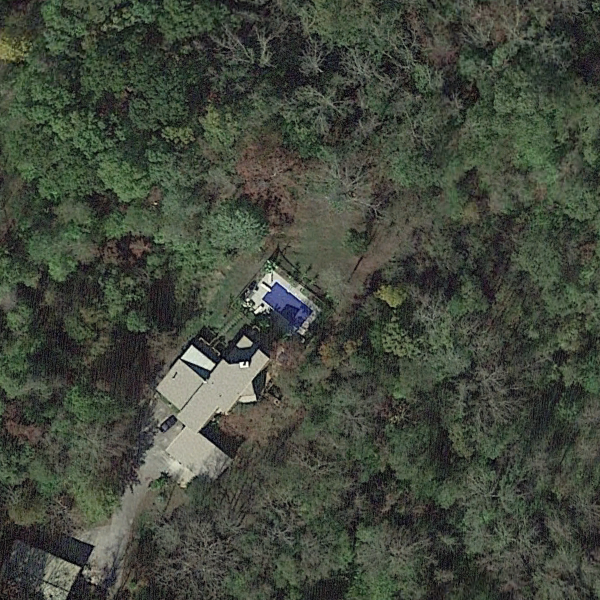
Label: SparseResidential